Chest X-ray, PA view. Patient: 52 years old, sex F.
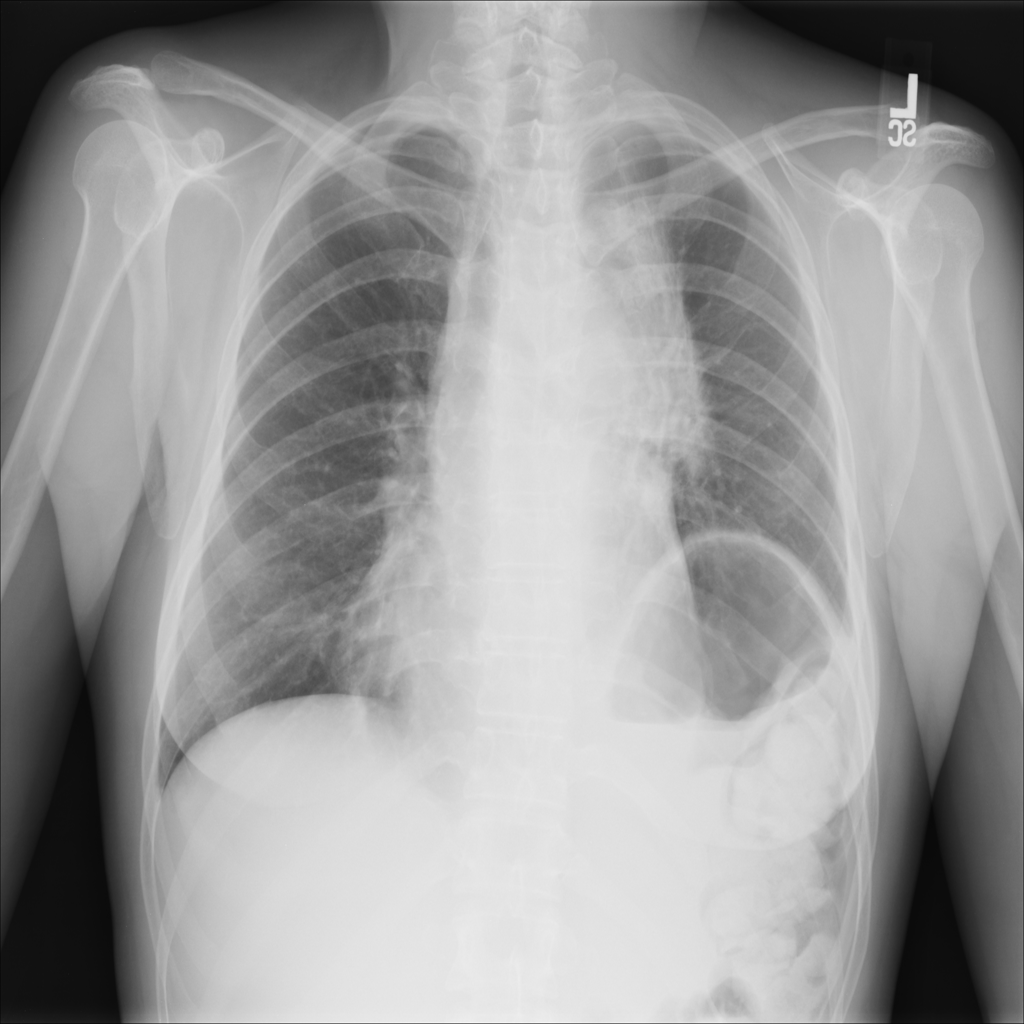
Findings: Mass